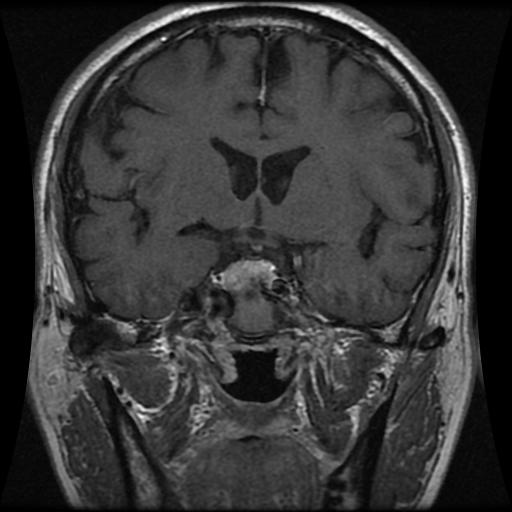
Label: pituitary